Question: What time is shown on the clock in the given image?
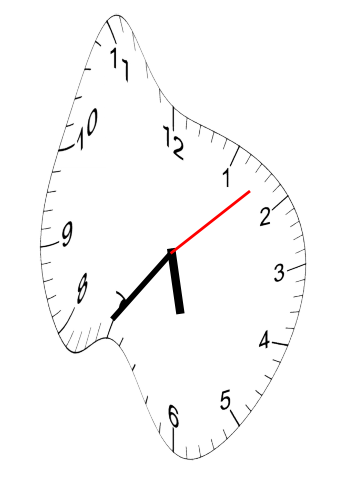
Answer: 05:36:08